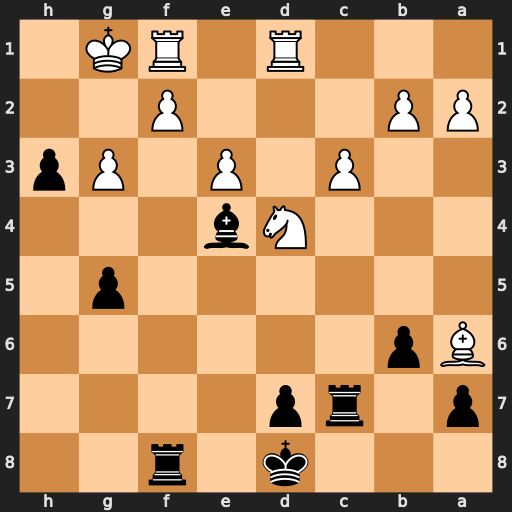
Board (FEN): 3k1r2/p1rp4/Bp6/6p1/3Nb3/2P1P1Pp/PP3P2/3R1RK1
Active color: b
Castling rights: -
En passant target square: -
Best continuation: h2+ Kxh2 Rh8+ Kg1 Rh1#